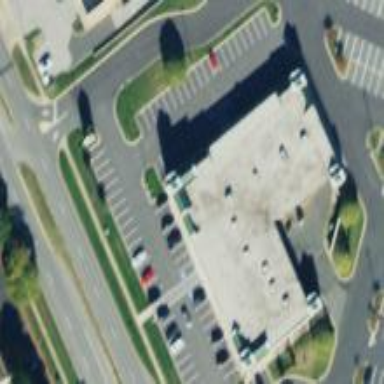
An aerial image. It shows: Retail building.